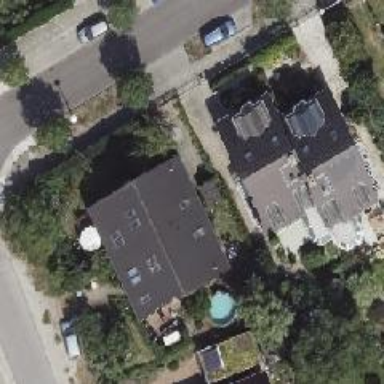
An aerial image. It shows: Detached building with gabled roof.